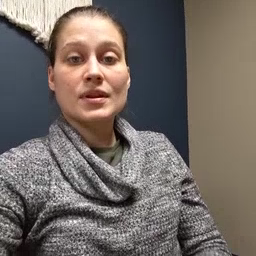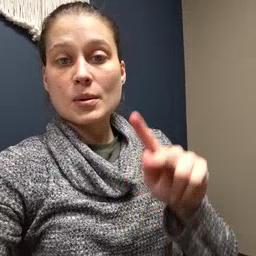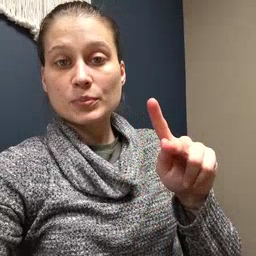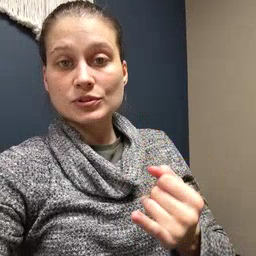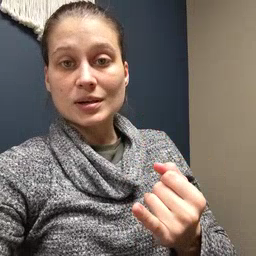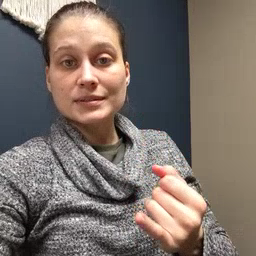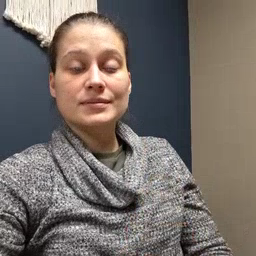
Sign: pajamas